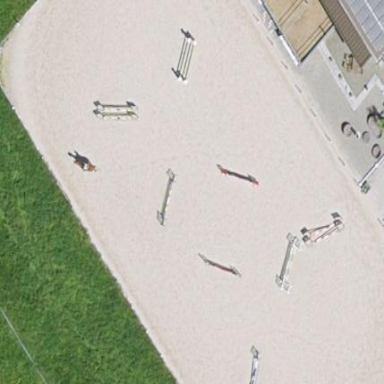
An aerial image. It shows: Equestrian pitch for leisure land activities.